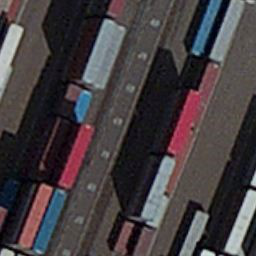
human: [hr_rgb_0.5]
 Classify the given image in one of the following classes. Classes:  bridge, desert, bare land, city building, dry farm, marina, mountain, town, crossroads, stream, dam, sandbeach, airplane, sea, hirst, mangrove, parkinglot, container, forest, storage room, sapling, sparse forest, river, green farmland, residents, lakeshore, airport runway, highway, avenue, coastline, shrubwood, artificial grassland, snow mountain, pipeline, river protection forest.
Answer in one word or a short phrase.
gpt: container